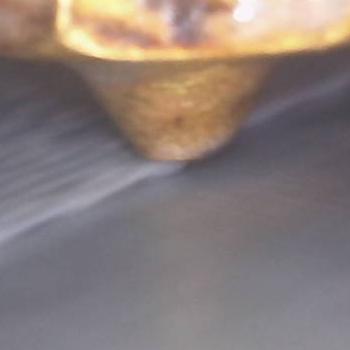
Flow rate: 39%